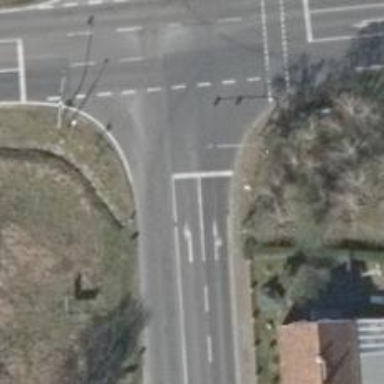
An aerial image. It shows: Traffic signals at road crossing.